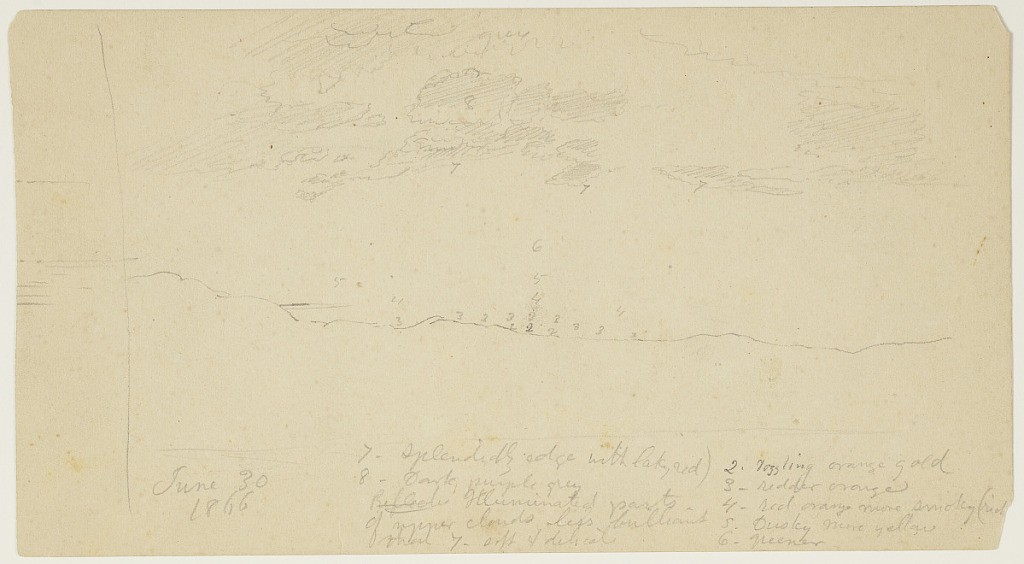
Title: Catskill Sunset, Hudson, New York
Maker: Frederic Edwin Church, American, 1826–1900
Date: June 30, 1866
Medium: Graphite on white wove paper; verso: graphite
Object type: drawing
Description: Landscape sketch showing a view of puffy clouds illuminated by the light of the setting sun, which has descended behind the undulating, rugged ridge of the Catskill Escarpment. Likely viewed from Church's home near Hudson, New York, called Olana, the sunset and the quality of its light are diagrammed numerically at center.

Verso: Sketches along the Hudson River showing, at upper left, the sail of a single-masted boat peeking over a thicket of bushes, while at upper right, a paddle steamer is shown traveling along the river in right profile. Featuring two smokestacks and paddle wheels, the boat flies a large American flag from its stern. In the background at left, a vague structure is visible on the distant shoreline.